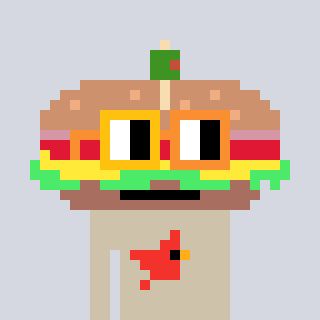
a pixel art character with square yellow and orange glasses, a sandwich-shaped head and a bege-colored body on a cool background